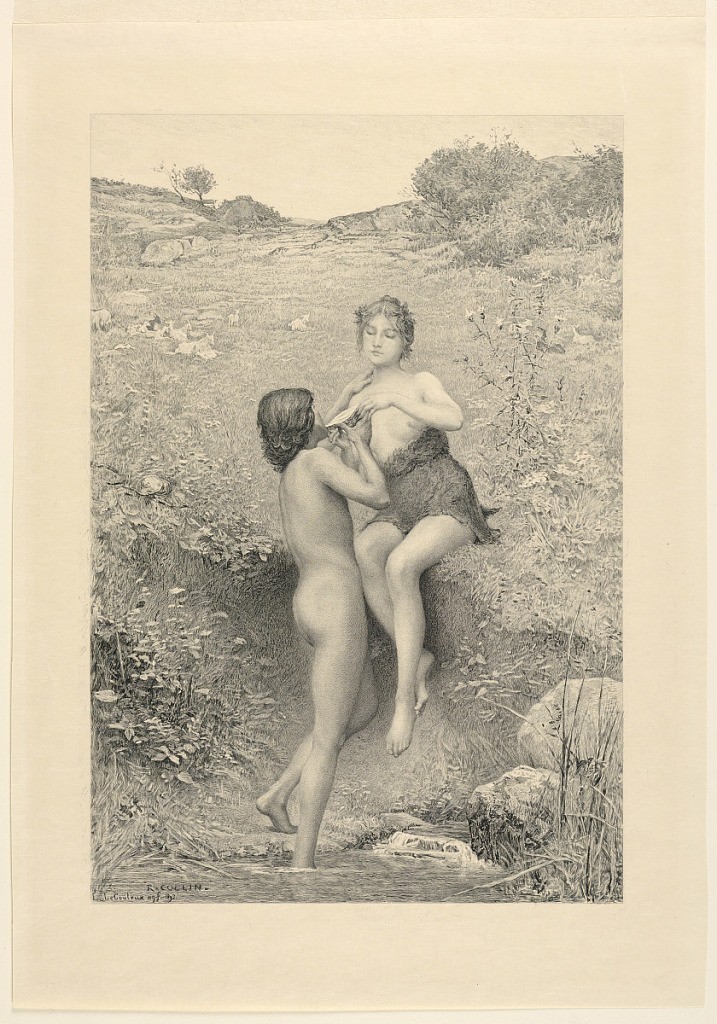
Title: Woodland Maid and Youth
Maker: Lionel Aristide Lecouteux, French, 1847 - 1909
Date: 1893
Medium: Etching on vellum
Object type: Print
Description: A maiden clothed in animal skin, seated on a grassy bank, offers a drink in a shell to a nude youth standing before her, one foot in a shallow stream.